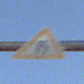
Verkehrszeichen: EinseitigVerengteFahrbahnRechts
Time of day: SunriseSunset
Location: Outdoor (Nature)
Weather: Clear
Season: NotSpecified
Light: Natural